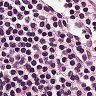
Metastatic tissue present: no